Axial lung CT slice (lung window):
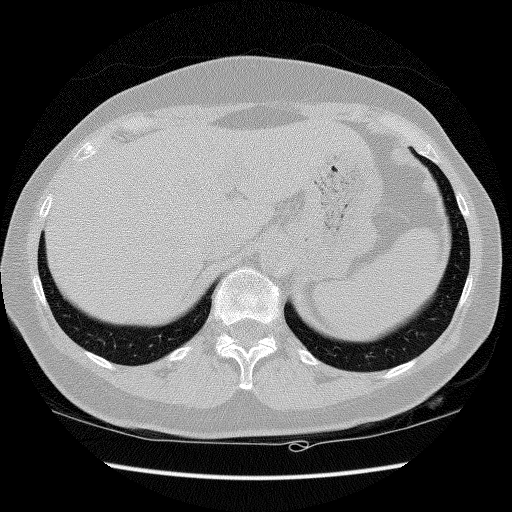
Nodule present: no